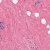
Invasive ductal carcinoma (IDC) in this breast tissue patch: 0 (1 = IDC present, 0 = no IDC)